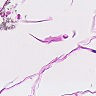
Metastatic tissue present: no